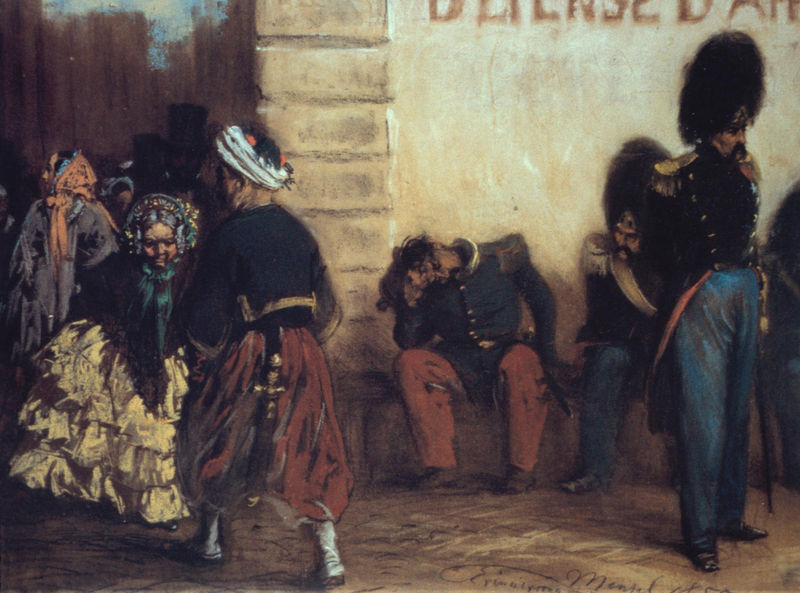
Titel: Erinnerung an Paris
Künstler: Adolph Menzel
Standort: Hamburg
Institution: Kunsthalle
Schlagwörter: blau, dunkel, gemälde, gruppe, hand, himmel, mann, schatten, weiß, frauen, gelb, impressionismus, menschen, sand, sitzen, stadt, ausschnitt, braun, frau, hell, hut, hüte, kleid, licht, männer, pastell, rücken, schwarz, strasse, stroh, szene, blick, haus, rot, schal, tuch, haube, malerei, menge, rock, zylinder, alt, bart, hemd, hose, jacke, mütze, wand, kragen, stehen, stein, steine, bild, signatur, öl, gehen, boden, gewand, gold, sitzend, stehender, kind, theater, england, seide, genre, kinder, fell, spanien, schrift, ecke, schlafen, fassade, schuhe, hosen, heu, russland, mauer, bank, figuren, soldaten, sitzende, kopftuch, detail, monet, inschrift, manet, rüschen, knöpfe, tor, hauswand, orient, orientalisch, asien, schwert, schwerter, säbel, uniform, uniformen, waffen, soldat, waffe, engländer, epauletten, degen, helm, scherpe, stiefel, fragment, rückansicht, pelzhut, müde, fellmütze, pelzmütze, pelzkappe, pluderhose, schauspieler, bänder, erschöpft, sitzender, armut, turban, karneval, schlafender, osmanisch, türkei, pluderhosen, betrunkener, araber, marokko, osten, mexiko, türke, erschöpfung, osmane, pumphose, besatzer, soldatenrock, türken, jack, französische malerei, bärenfellmütze, kriegsdarstellung, schhleifen, ziegeuener, gussaren, kopftich